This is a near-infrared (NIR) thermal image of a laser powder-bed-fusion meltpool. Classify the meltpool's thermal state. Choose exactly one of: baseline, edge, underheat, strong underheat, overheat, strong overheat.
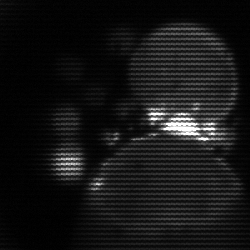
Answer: edge